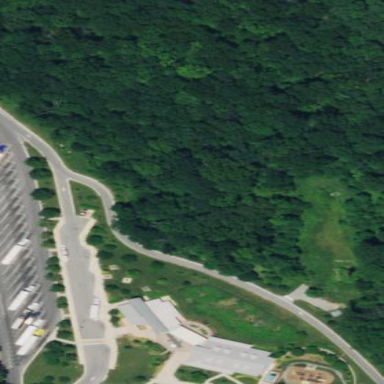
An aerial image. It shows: Rest area on the road.